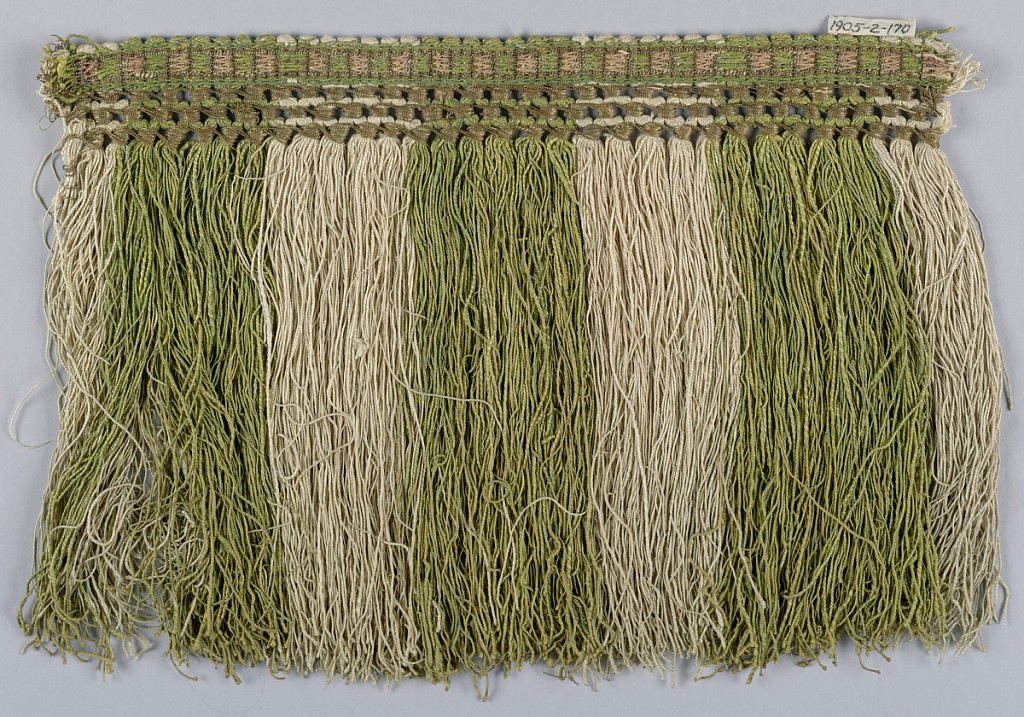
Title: Fringe
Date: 17th century
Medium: silk, metallic thread (gold strips wound on a silk core) Technique: soumak weave
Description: Green, pink, white and metallic gold fringe with a soumak heading in metallic gold, pink and green warp threads. At the top of the skirt, a trellis design in white and green threads.